Field crop: maize
Growth stage: 1
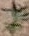
Species: atriplex